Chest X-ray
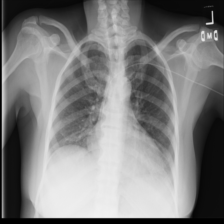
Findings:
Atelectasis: positive
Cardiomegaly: positive
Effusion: positive
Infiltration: positive
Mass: negative
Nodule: negative
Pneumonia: negative
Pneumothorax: negative
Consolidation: negative
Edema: negative
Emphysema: negative
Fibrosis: negative
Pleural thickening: negative
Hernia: negative